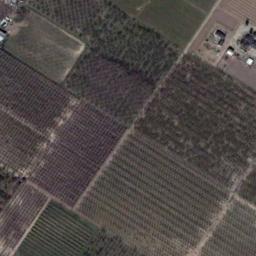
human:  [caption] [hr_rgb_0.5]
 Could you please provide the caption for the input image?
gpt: There are many crops in rectangular farmlands .

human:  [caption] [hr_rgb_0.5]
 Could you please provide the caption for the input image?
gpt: Many neatly arranged green, Purple and brown mixed rectangular farmlands of different sizes .

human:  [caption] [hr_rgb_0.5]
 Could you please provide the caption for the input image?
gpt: Several green rectangular farmlands are neatly arranged on the ground and some houses are next to the farmlands .

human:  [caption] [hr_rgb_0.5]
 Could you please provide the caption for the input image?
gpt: There are some deep green and bare rectangular farmland .

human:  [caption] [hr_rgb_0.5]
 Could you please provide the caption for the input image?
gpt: There are some brown rectangular farmlands .